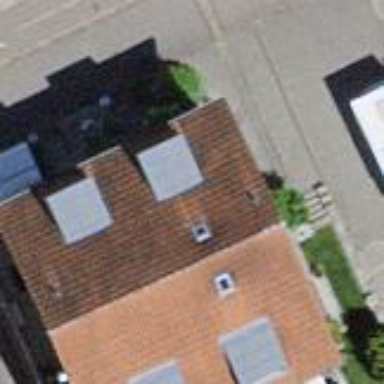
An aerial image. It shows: Simple house.